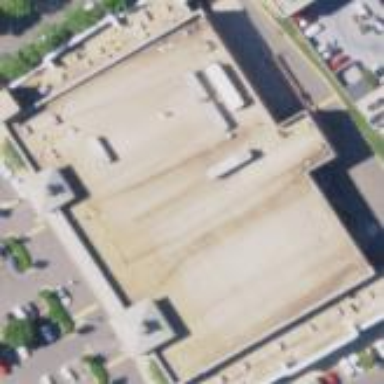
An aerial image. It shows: Supermarket building.